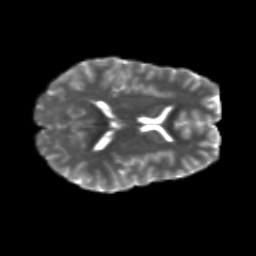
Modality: T2w
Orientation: axial
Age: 20
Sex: male
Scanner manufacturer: siemens
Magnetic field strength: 3 T
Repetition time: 8.8 s
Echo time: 0.085 s